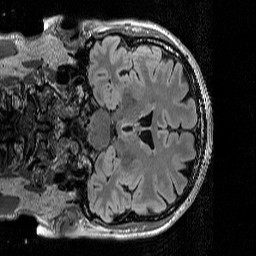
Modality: T2w
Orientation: coronal
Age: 53
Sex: male
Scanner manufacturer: siemens
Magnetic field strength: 3 T
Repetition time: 5 s
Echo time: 0.386 s